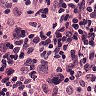
Metastatic tissue present: no